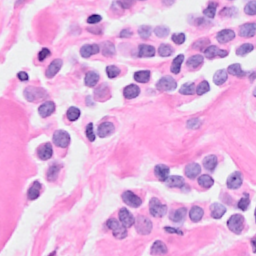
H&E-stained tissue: Breast